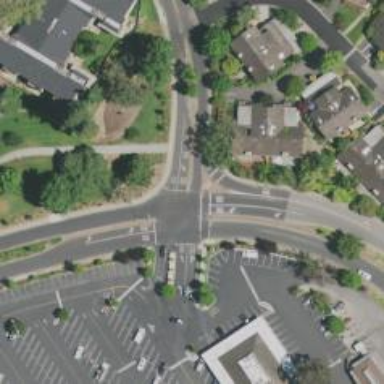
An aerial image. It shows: Marked crossing on footway.